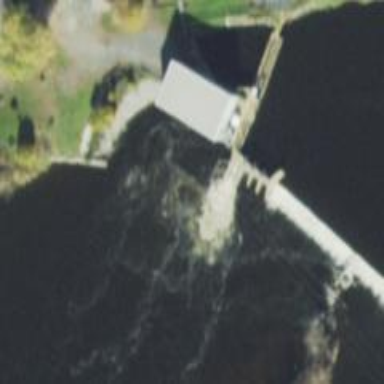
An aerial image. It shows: Dam along waterway.